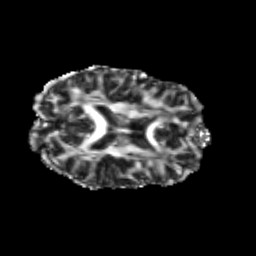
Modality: FA
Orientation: axial
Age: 24
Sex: female
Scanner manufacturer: siemens
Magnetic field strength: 3 T
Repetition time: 3.5 s
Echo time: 0.104 s